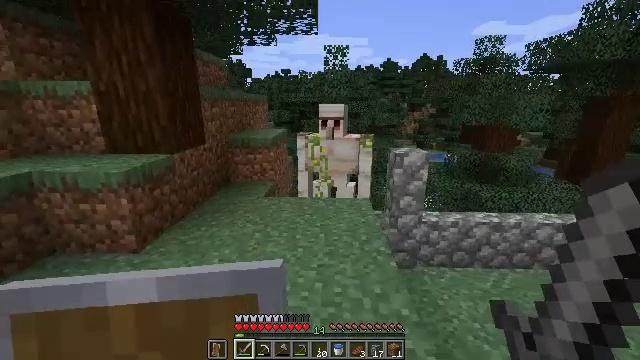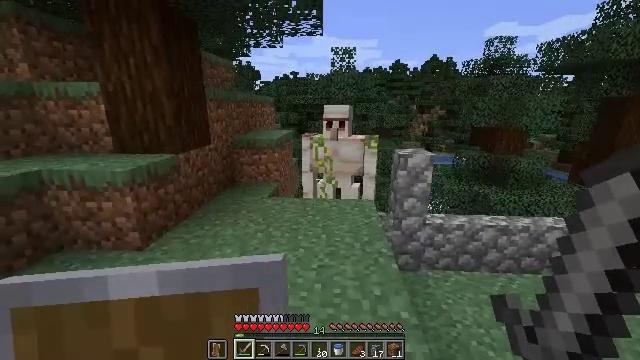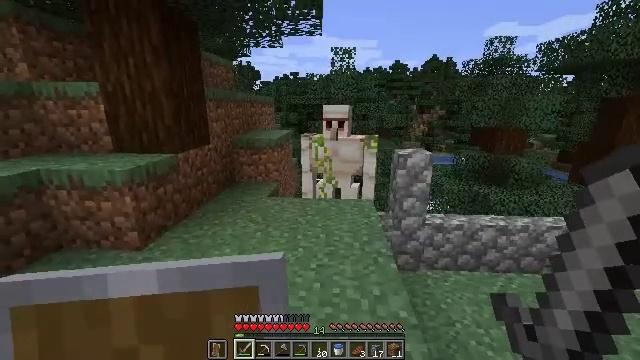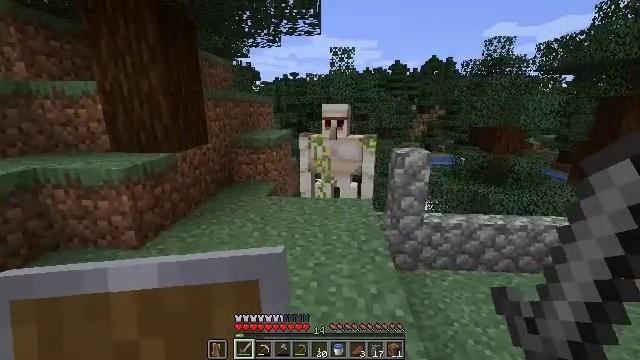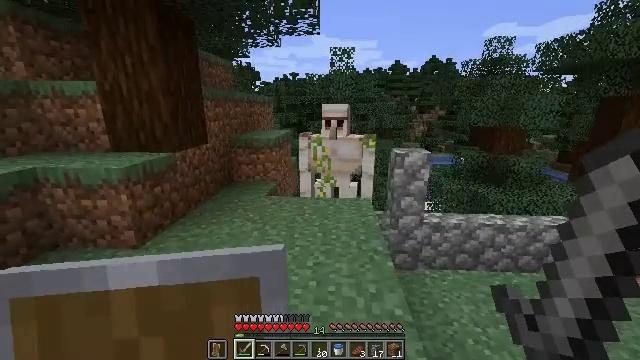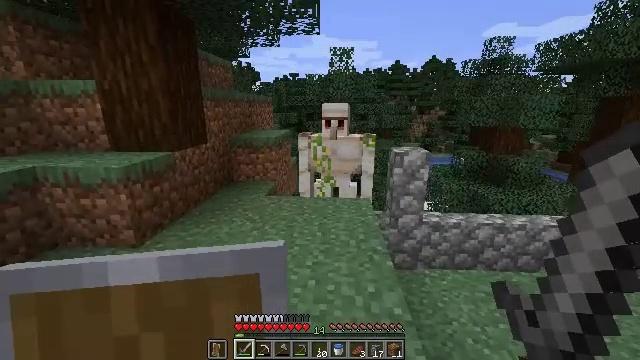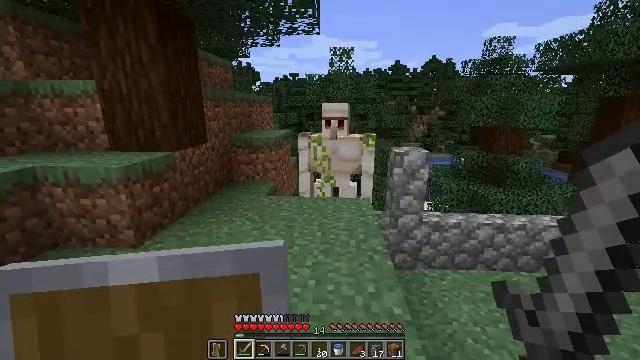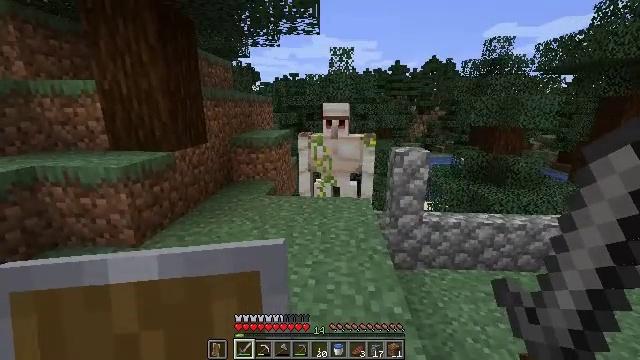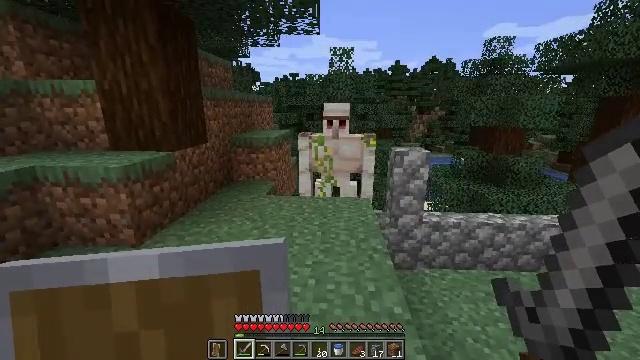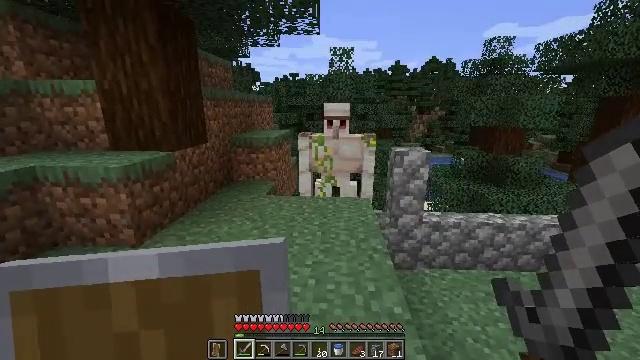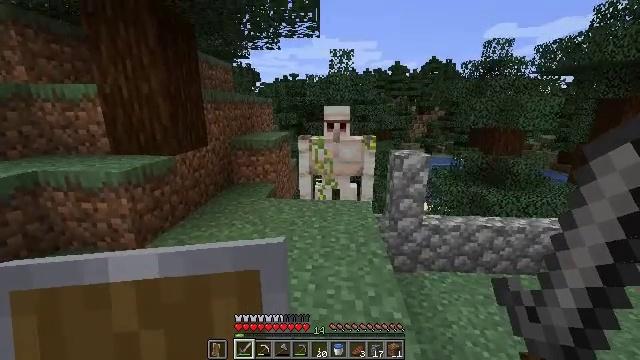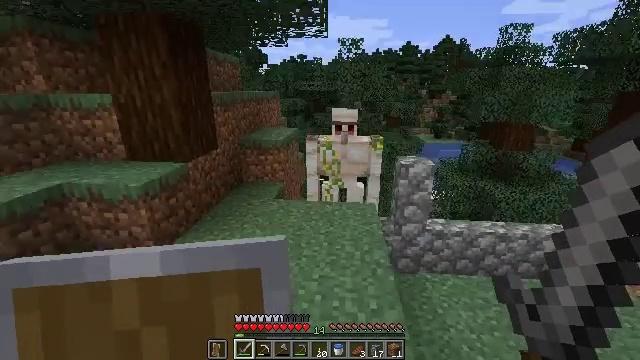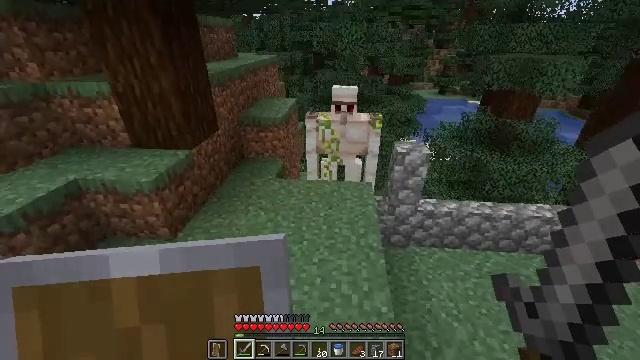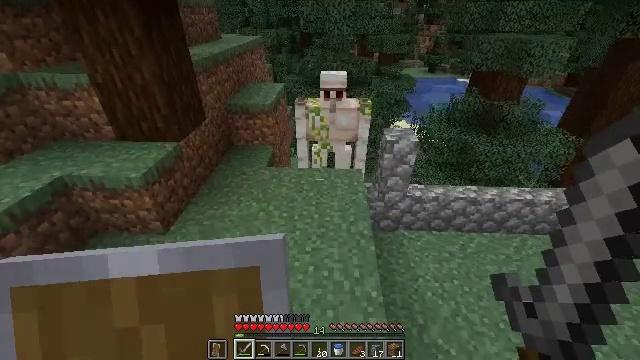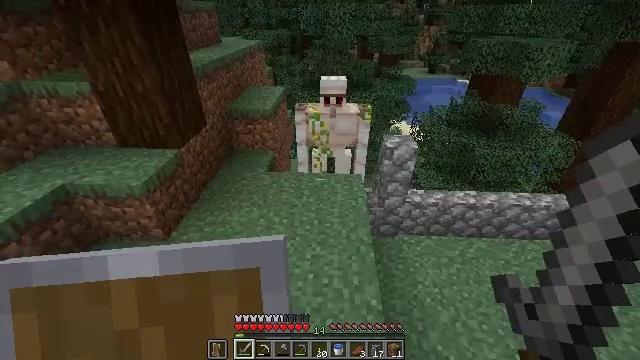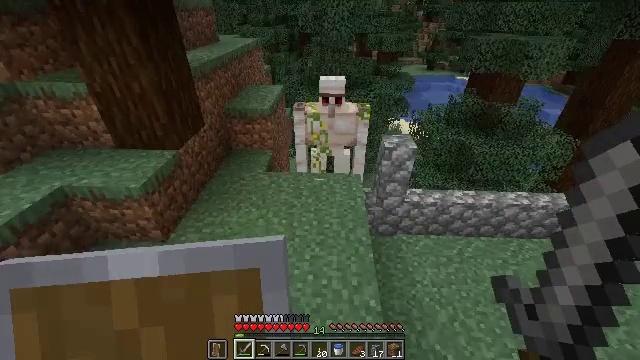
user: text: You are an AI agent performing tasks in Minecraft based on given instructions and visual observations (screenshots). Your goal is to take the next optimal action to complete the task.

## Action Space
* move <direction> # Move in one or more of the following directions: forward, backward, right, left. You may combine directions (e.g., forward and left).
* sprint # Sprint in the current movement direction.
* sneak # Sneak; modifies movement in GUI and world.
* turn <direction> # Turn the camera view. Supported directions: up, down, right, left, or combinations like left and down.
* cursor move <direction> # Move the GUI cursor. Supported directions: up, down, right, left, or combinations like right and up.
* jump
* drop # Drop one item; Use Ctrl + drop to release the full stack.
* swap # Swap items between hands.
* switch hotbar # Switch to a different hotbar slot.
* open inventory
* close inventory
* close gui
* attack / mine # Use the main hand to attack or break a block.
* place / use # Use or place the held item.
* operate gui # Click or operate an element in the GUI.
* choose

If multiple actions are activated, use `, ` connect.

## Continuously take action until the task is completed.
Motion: motion action
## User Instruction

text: Gather grass block for landscaping.
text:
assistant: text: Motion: turn left
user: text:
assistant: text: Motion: no_op
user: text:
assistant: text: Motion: no_op
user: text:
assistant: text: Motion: no_op
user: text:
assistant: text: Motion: no_op
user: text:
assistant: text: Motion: no_op
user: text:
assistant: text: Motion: no_op
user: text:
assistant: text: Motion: no_op
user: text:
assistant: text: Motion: no_op
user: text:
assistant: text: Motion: jump
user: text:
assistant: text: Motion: turn left and down, jump
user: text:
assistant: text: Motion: move forward, turn down, jump
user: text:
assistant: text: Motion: move forward, turn right and down
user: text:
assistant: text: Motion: move forward
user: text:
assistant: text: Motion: move forward
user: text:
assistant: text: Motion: move forward
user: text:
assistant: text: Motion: move forward
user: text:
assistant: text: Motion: move forward
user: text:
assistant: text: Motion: move forward
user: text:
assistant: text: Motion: move forward
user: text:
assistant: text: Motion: move forward
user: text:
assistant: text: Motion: no_op
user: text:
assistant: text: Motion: no_op
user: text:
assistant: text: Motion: no_op
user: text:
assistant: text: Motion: jump
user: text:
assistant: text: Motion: jump
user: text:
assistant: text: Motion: jump
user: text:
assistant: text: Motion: jump
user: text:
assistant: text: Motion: jump
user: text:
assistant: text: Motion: no_op